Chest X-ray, PA view. Patient: 47 years old, sex M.
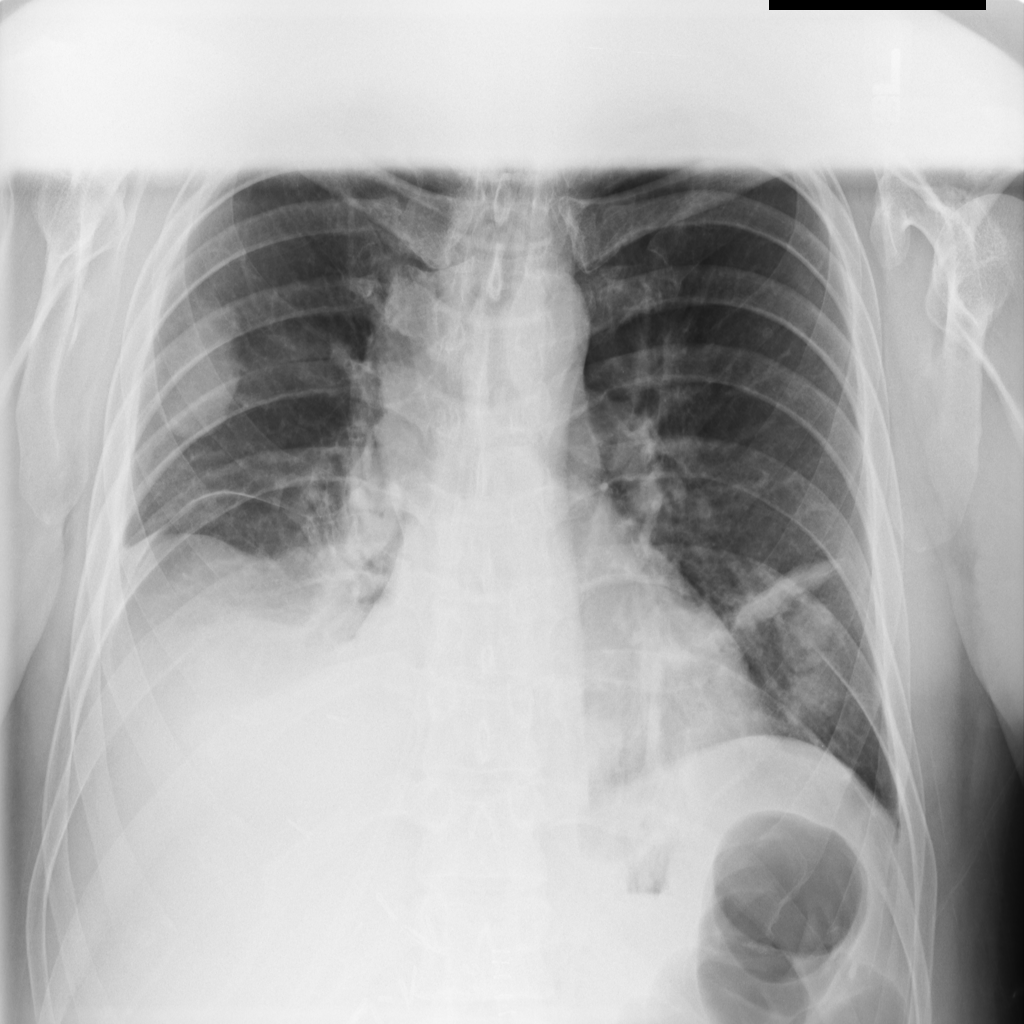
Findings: No Finding